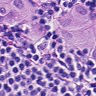
Metastatic tissue present: yes